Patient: sex M, age 43
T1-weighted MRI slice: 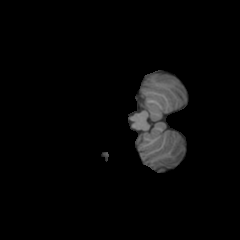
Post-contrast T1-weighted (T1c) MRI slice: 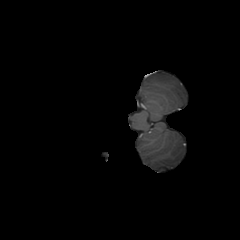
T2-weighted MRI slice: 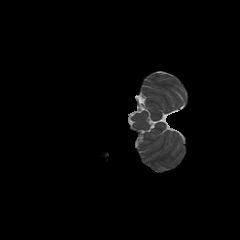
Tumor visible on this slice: no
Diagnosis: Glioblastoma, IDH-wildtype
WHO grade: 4